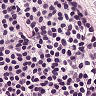
Metastatic tissue present: no